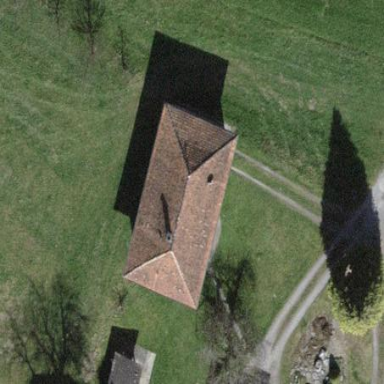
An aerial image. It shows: Farm auxiliary building.